Field crop: maize
Growth stage: 2
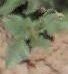
Species: datura